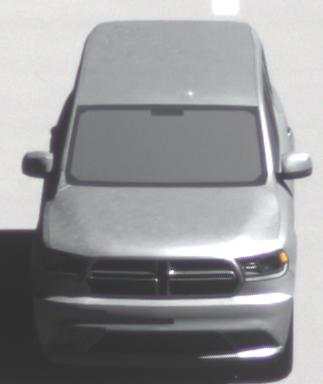
Make: Dodge
Model: Durango
Detailed model: Gen. 3
Model produced from: 2010
Doors: 5
Color: white
Road condition: dry road
Daytime: midday
Contrast: high contrast